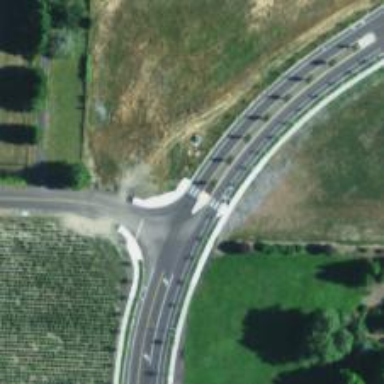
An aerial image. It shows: Uncontrolled crossing on the road.